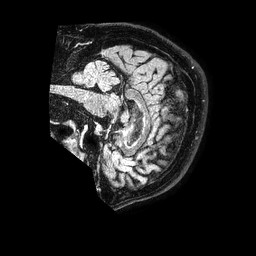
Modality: FLAIR
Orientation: sagittal
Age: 49
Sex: male
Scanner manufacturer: philips
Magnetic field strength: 1.5 T
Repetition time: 4.8 s
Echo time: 0.3 s